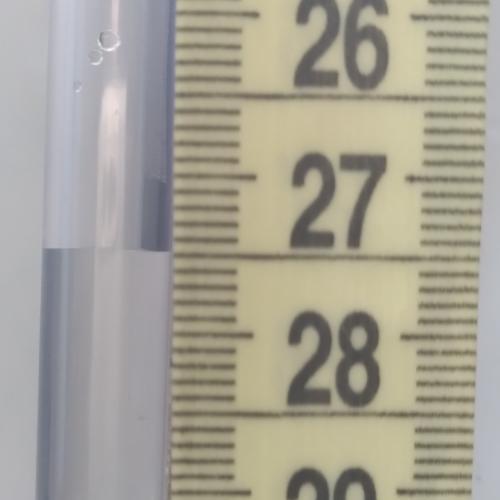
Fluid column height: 27.5 cm